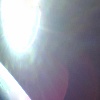
Label: sunburn